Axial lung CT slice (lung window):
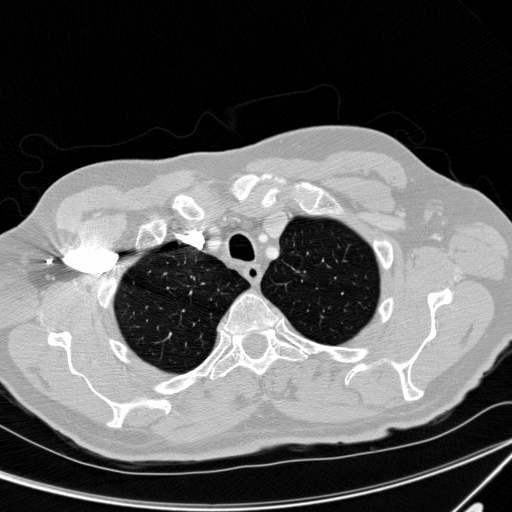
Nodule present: no